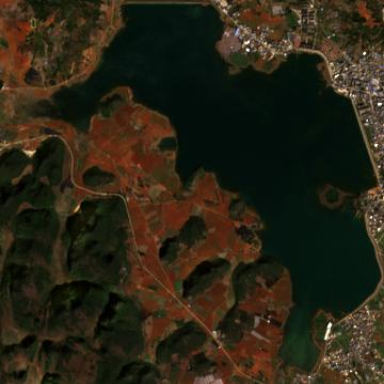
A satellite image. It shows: Reservoir surrounded by water.